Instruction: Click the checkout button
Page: cart
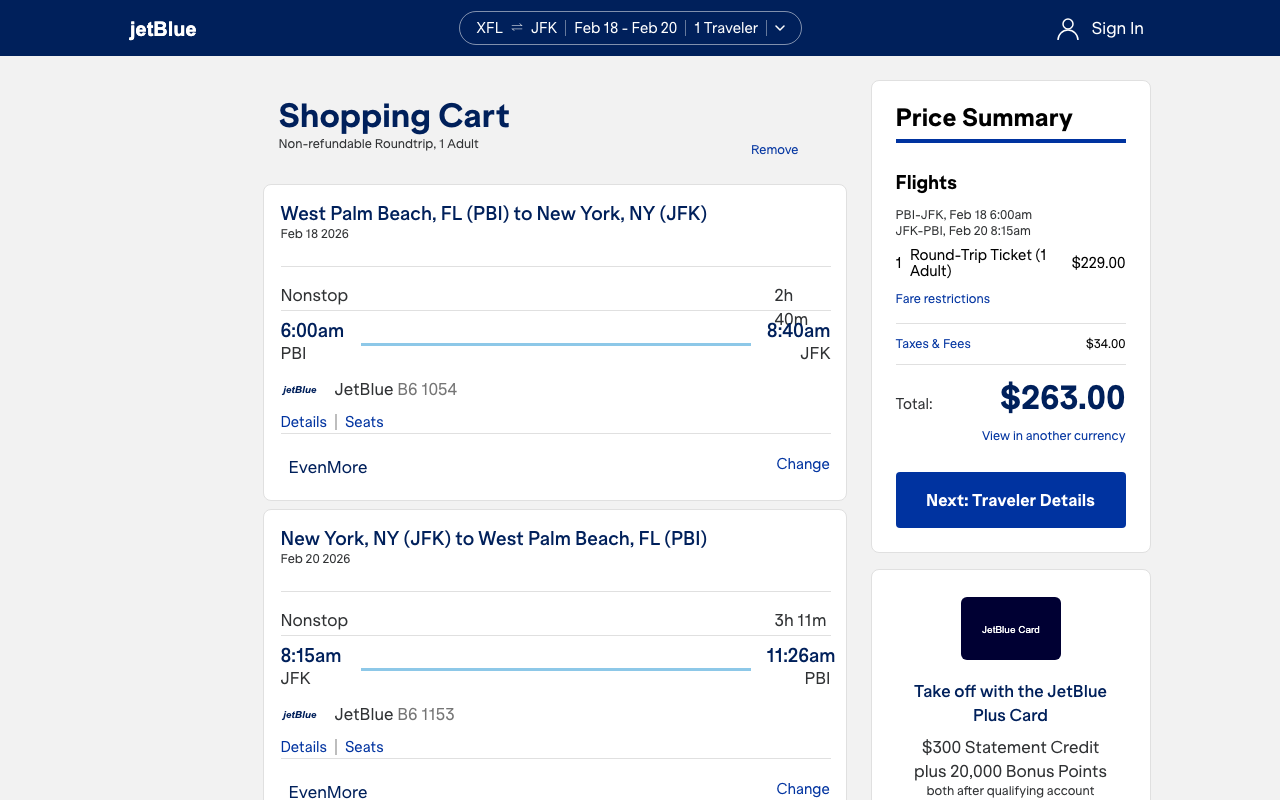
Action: click